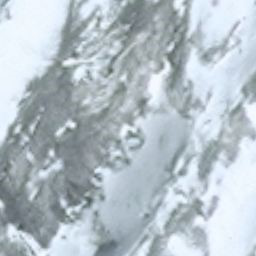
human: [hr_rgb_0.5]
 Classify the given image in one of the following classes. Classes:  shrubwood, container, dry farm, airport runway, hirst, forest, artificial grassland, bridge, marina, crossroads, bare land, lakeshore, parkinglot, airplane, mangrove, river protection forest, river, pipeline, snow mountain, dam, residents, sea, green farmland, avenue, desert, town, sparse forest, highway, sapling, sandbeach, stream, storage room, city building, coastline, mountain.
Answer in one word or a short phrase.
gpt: snow mountain